Question: I am looking for achieve effect like in this website: <URL>
there is facebook icon that using transition, but I can't I can't reverse engineering effect by my own.

This is my try:
## JsBin:
<URL>
## HTML:
'''
<div class="box">
<div class='off'>off</div>
<div class='on'>on</div>
</div>
'''
## CSS:
'''
.box {
height: 100px;
width: 100px;
}
.off {
height: 100%;
width: 100%;
background-color: gray;
transition: all 0.5s ease;
}
.on {
height: 100%;
width: 100%;
background-color: orangered;
transition: all 0.5s ease;
-webkit-transform: rotateY(-90deg);
-moz-transform: rotateY(-90deg);
-ms-transform: rotateY(-90deg);
transform: rotateY(-90deg);
}
.box:hover .off{
-webkit-transform: rotateY(90deg);
-moz-transform: rotateY(90deg);
-ms-transform: rotateY(90deg);
transform: rotateY(90deg);
}
.box:hover .on{
-webkit-transform: rotateY(-180deg);
-moz-transform: rotateY(-180deg);
-ms-transform: rotateY(-180deg);
transform: rotateY(-180deg);
}
'''
Thank you for your help.
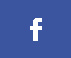
Answer: <URL> is the working link according to your requirement.
<URL>
is what will help you.
this function is doing trick rest is your css.
'''
$("#facebook").mouseover(function(){
$(this).css({"transform":"rotateY(100deg)"})
});
$("#facebook").mouseleave(function(){
$(this).css({"transform":"rotateY(0deg)"})
});
'''